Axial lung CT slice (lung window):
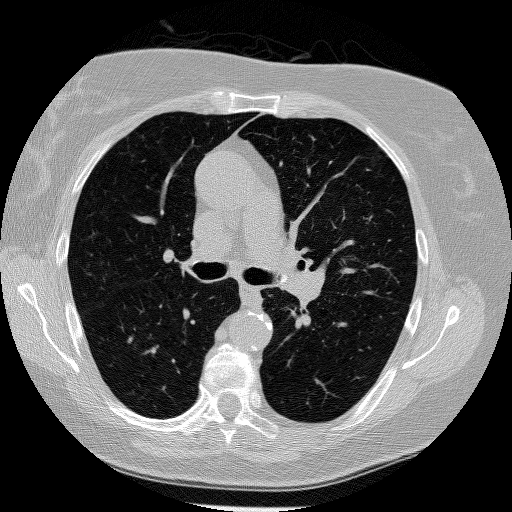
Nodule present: no